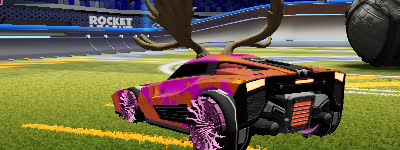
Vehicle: breakout